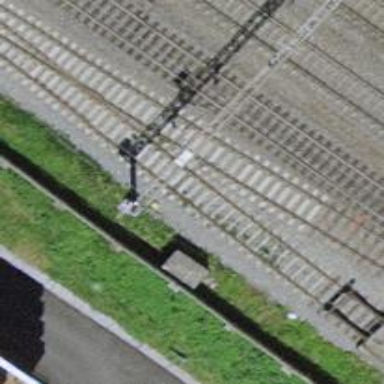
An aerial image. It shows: Railway yard with one track.